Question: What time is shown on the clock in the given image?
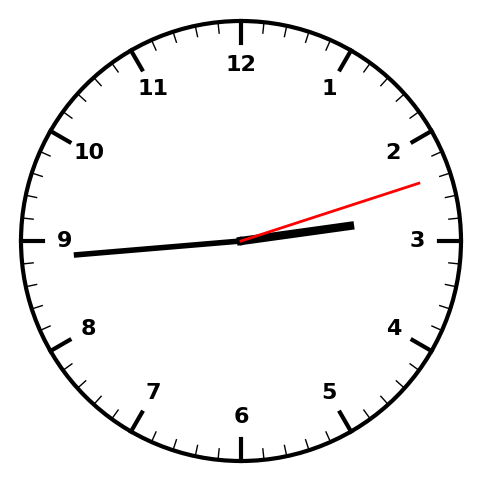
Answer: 02:44:12